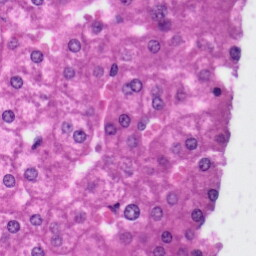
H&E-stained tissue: Liver